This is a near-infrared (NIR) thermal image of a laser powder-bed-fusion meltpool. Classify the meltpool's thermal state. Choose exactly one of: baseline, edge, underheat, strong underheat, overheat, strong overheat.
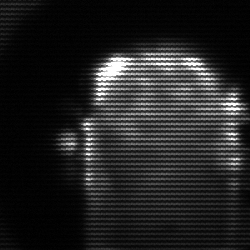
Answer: baseline